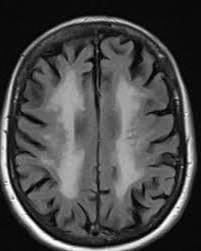
Label: notumor